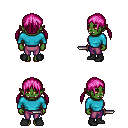
a pixel art fantasy rpg character, female body template, orc, green skin, teal long-sleeve shirt, magenta pants, pink twin-tailed hairstyle, black shoes, dagger, four views (front, back, left, right), 2x2 character sprite sheet, small pixel art, hard edges, no anti-aliasing